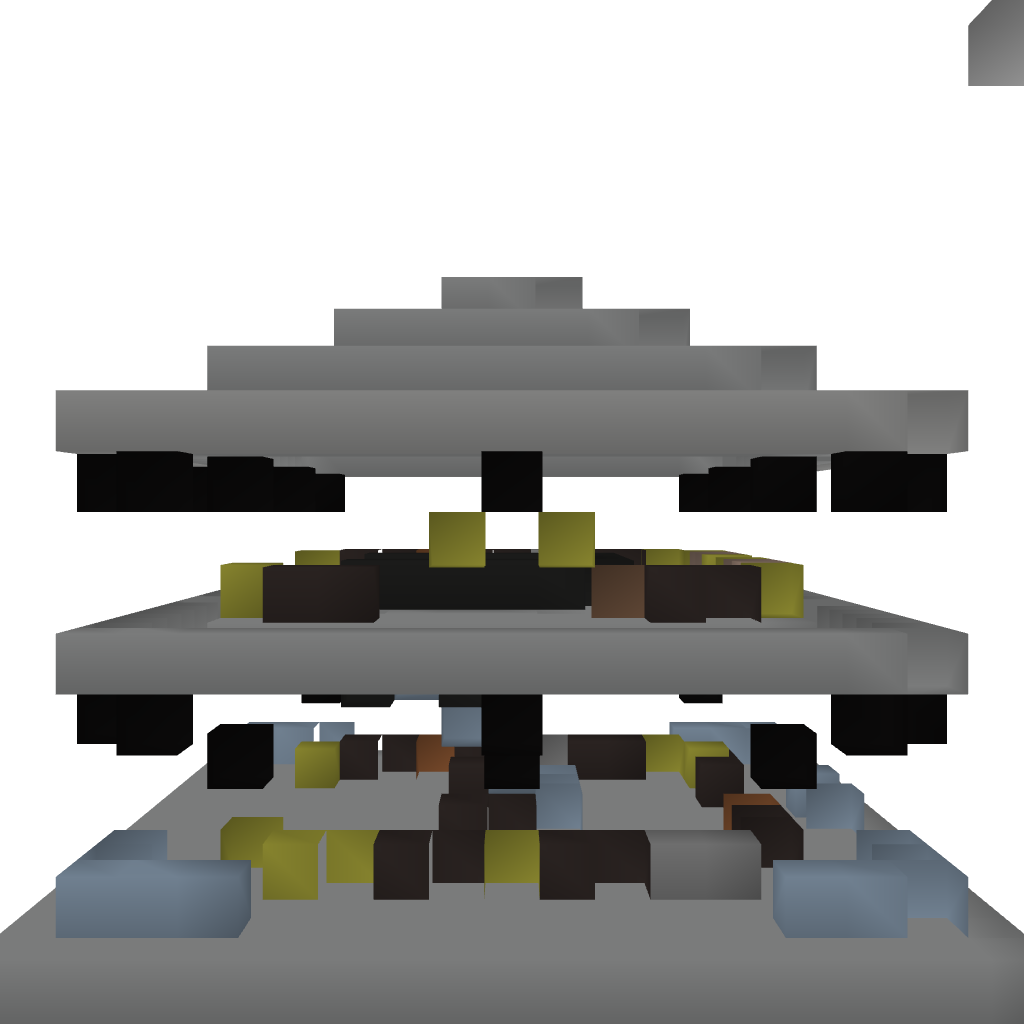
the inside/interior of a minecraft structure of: BigHouse